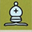
Piece: wB